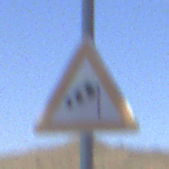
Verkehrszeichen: SeitenwindVonRechts
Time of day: MorningAfternoon
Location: Outdoor (Nature)
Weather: Clear
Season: NotSpecified
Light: Natural